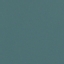
Label: SeaLake